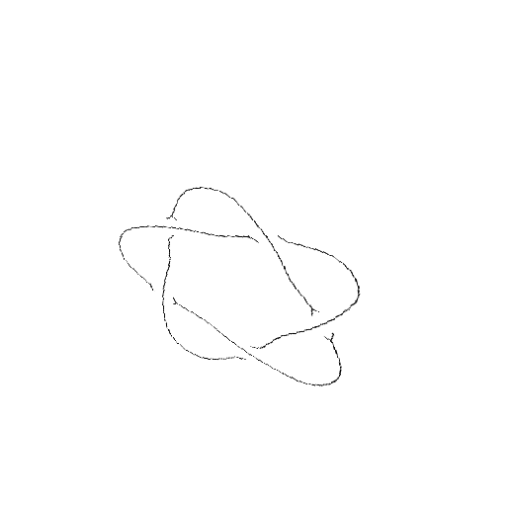
Crossing number: 5